Field crop: maize
Growth stage: 2
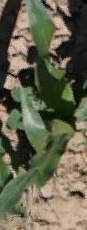
Species: maize